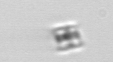
Label: Bacillariophyceae_morphotype1